Question: Can anyone think of a way to have a horizontal bar chart / progress bar inside a spesific cell inside a table ( IE Row 0, colum 2).

So in effect the text 8,088,874 would have a background coloring showing the percentage in a visual way.
My setup is atm ASP.NET
Tables are powered by datatables.net
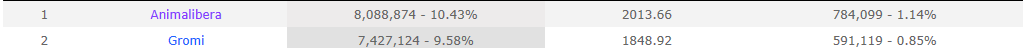
Answer: Create a div the height you want it. Set its background colour to the colour you want it, say red. Set the width to a fraction of what it would be if it were 100% eg:
'''
<div style="background-color:red;height:20px;width:100px"></div> 100%
<div style="background-color:red;height:20px;width:75px"></div> 75%
<div style="background-color:red;height:20px;width:50px"></div> 50%
<div style="background-color:red;height:20px;width:25px"></div> 25%
<div style="background-color:red;height:20px;width:1px"></div> 1%
'''
Obviously any common css can be moved into a style sheet & you can tweak away to have it fit your layout.